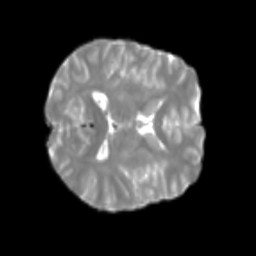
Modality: T2w
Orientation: axial
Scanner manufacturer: siemens
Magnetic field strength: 3 T
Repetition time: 4 s
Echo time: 0.0594 s